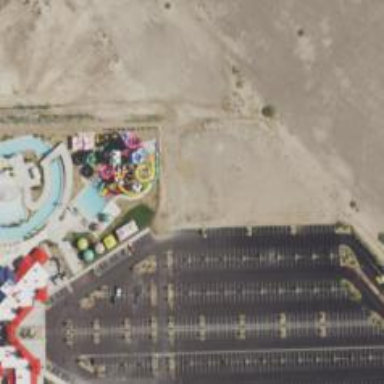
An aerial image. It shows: Water slide attraction.